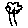
Label: tree